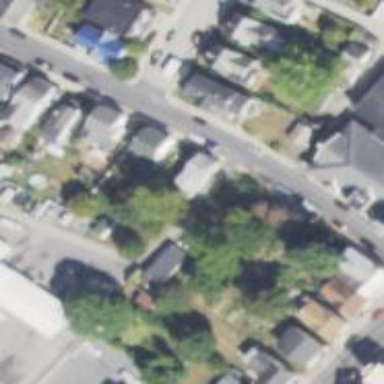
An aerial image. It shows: Alleyway designated as service road.